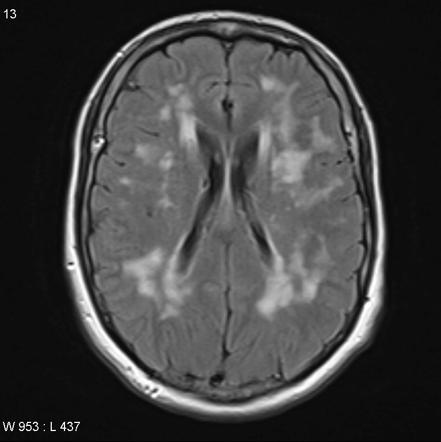
Label: notumor